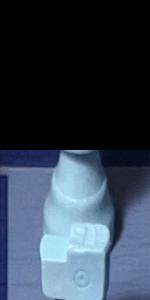
Label: Queen_White